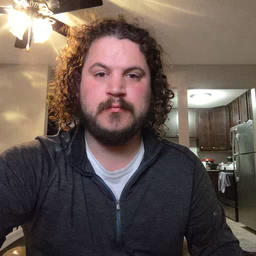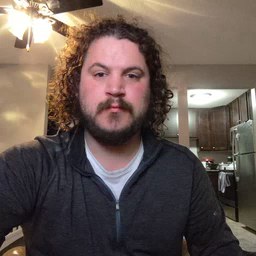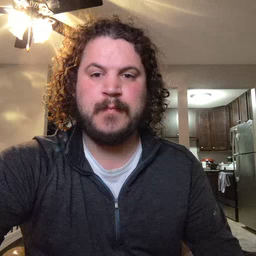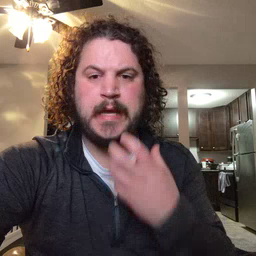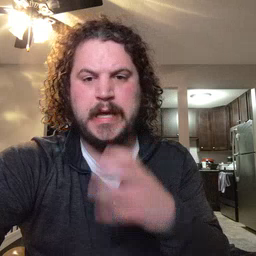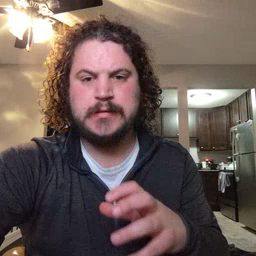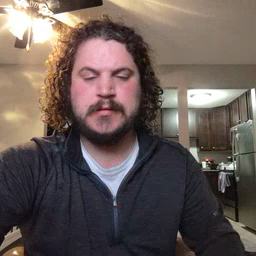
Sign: hot